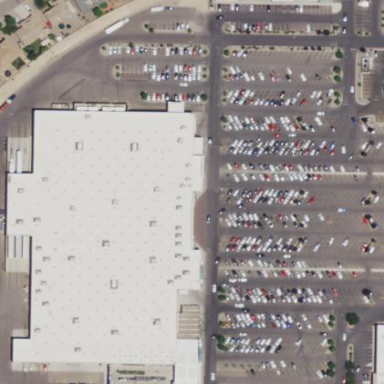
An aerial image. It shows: Retail area.